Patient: sex M, age 68
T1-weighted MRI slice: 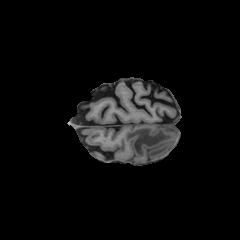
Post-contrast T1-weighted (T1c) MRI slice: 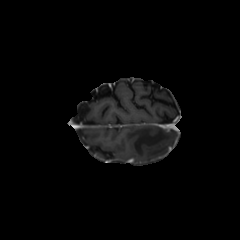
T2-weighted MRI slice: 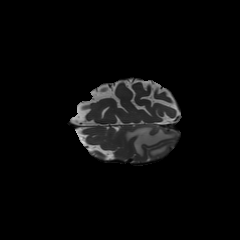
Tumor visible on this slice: yes
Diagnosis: Glioblastoma, IDH-wildtype
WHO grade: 4